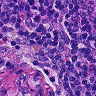
Metastatic tissue present: no